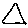
Label: triangle